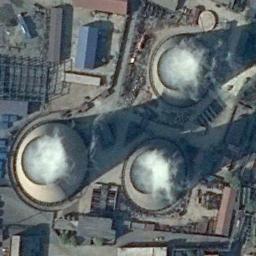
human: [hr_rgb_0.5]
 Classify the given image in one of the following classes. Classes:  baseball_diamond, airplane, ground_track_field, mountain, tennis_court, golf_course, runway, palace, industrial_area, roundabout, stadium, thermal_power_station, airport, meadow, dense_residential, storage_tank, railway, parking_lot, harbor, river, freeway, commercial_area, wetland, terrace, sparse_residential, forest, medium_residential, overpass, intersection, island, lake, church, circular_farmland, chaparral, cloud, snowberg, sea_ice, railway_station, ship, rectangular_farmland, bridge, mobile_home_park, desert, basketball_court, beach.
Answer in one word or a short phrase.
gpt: thermal_power_station